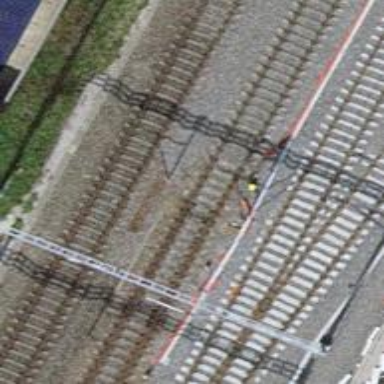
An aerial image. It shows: Railway switch.